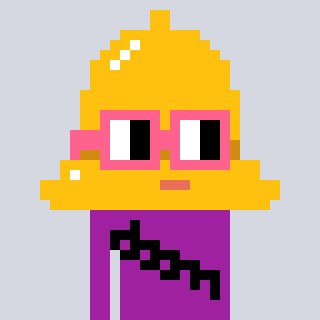
a pixel art character with square pink glasses, a bell-shaped head and a magenta-colored body on a cool background